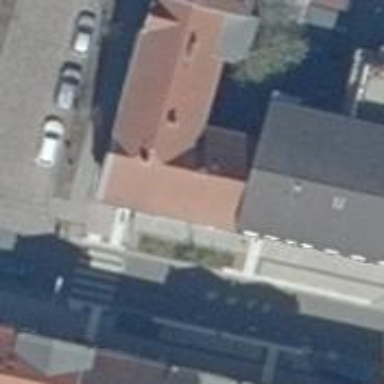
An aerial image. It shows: Hipped-roof building with apartments.